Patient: sex F, age 56
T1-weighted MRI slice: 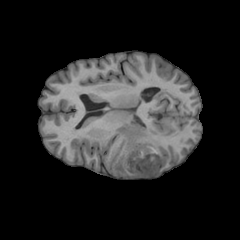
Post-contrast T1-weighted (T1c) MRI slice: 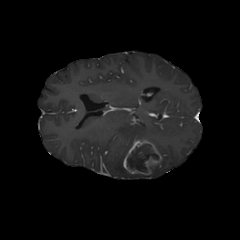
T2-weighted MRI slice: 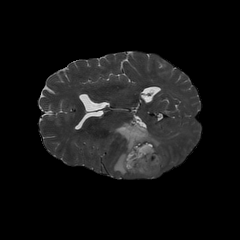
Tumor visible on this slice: yes
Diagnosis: Glioblastoma, IDH-wildtype
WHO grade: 4